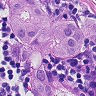
Metastatic tissue present: yes